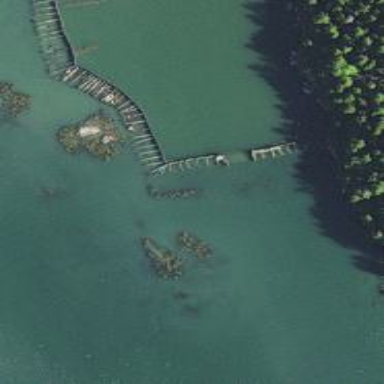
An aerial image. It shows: Breakwater structure.